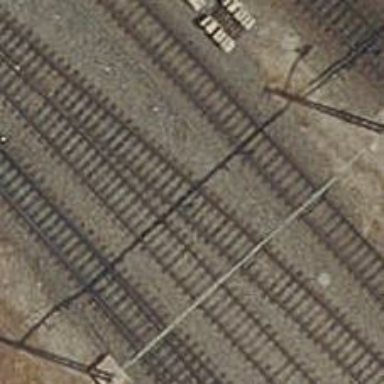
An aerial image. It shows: Railway track with electrified contact lines. This is siding track.